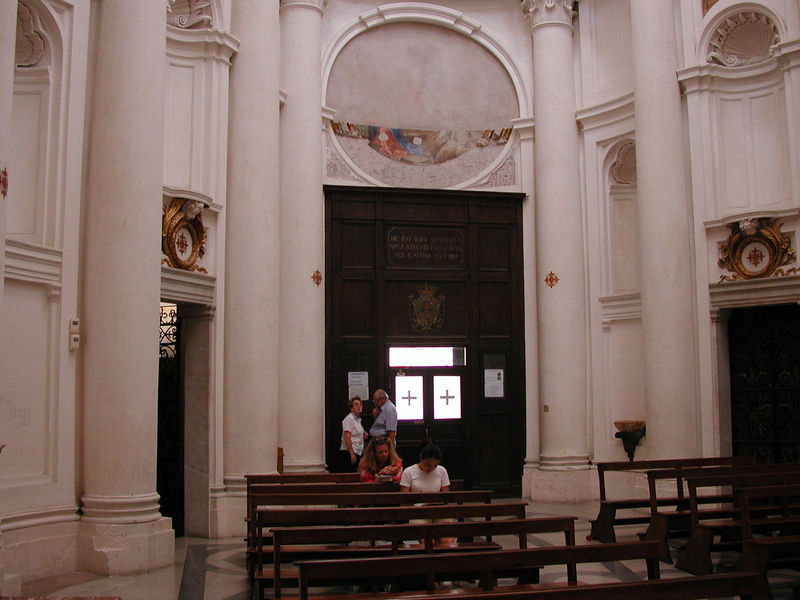
Titel: S. Carlo alle Quattro Fontane in Rom
Künstler: Francesco Borromini
Standort: Rom, S. Carlo alle Quattro Fontane (EU - I - Latium)
Schlagwörter: weiß, menschen, fenster, glas, holz, säule, säulen, tür, malerei, barock, stein, kirche, gold, interieur, rund, putte, türe, bank, pilaster, wandgemälde, stuck, tor, foto, eingang, nische, kreuz, becken, beten, bänke, portal, kirchenbank, kreuze, betende, fresko, rotunde, touristen, weihwasser, unvollständig, skirche, jreuz, urlaubsfoto, seidekirche